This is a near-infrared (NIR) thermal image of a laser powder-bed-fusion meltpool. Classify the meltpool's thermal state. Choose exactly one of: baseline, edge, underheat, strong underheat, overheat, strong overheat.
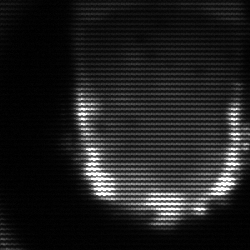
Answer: baseline